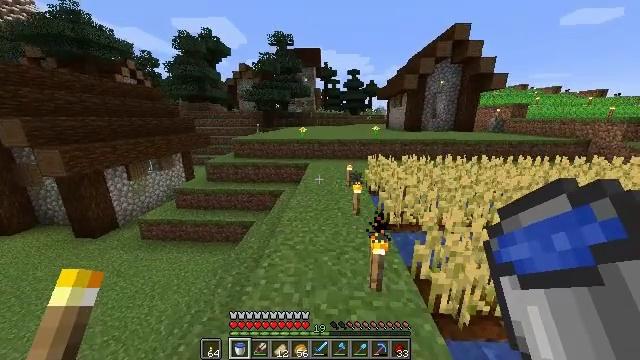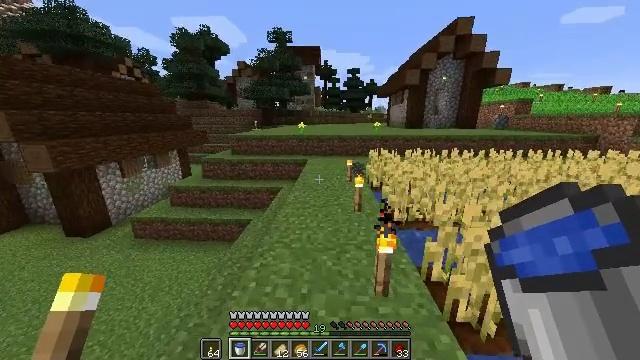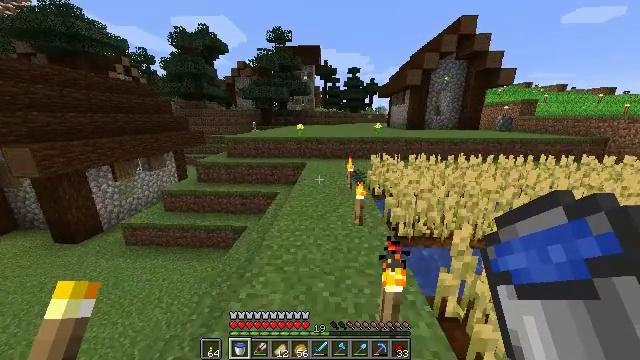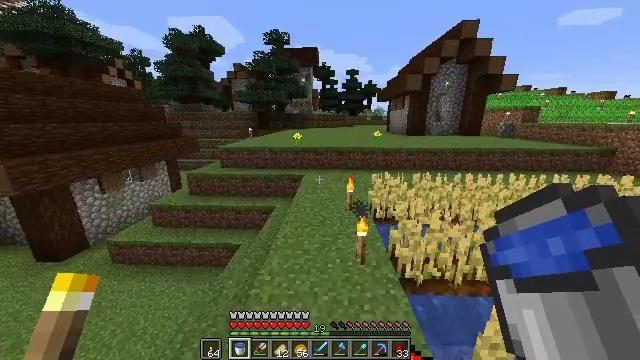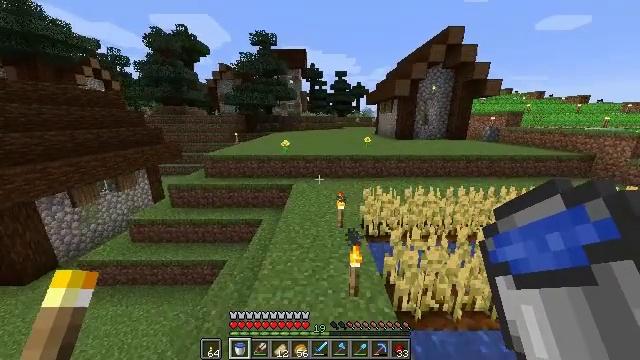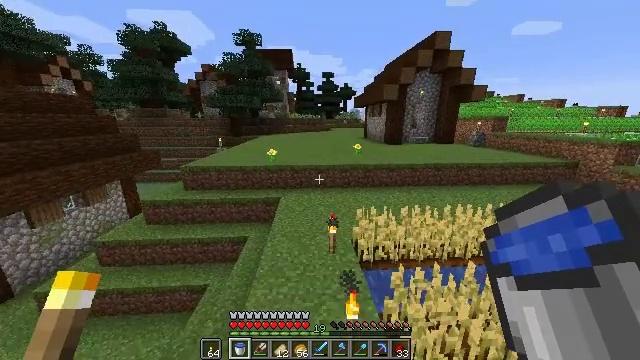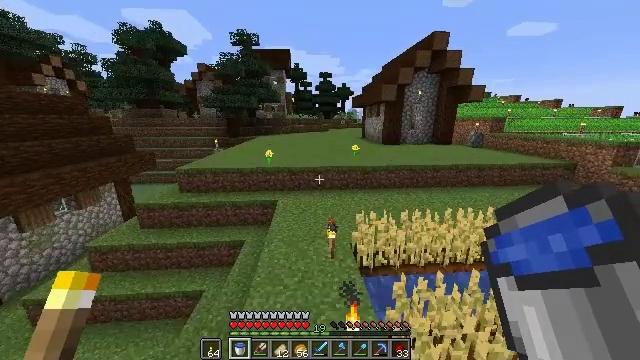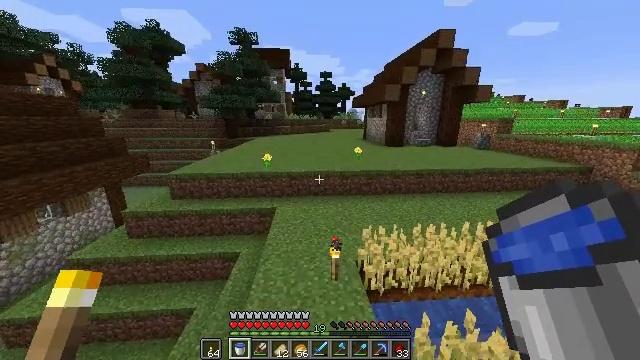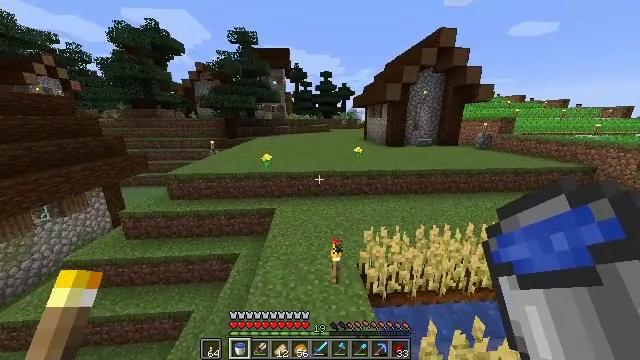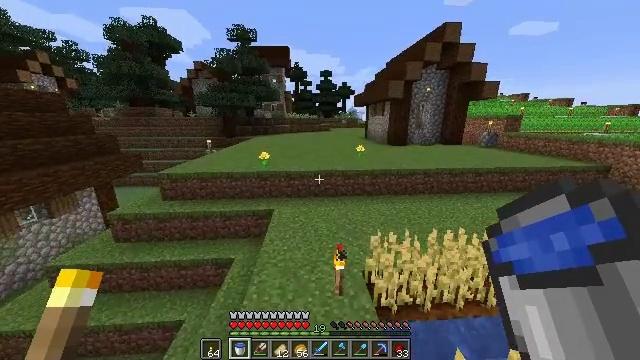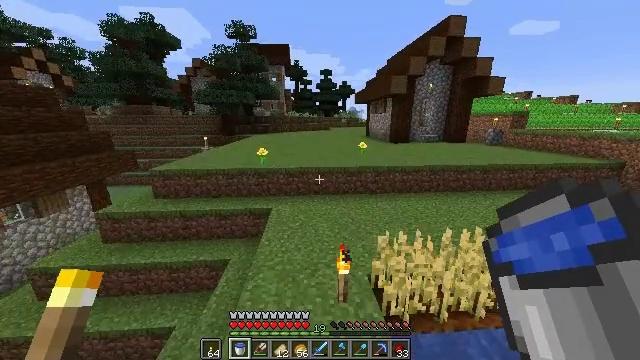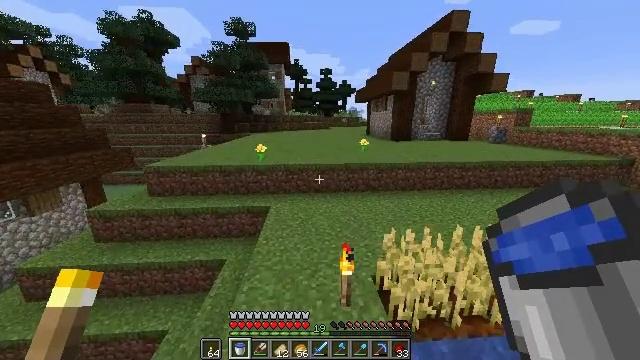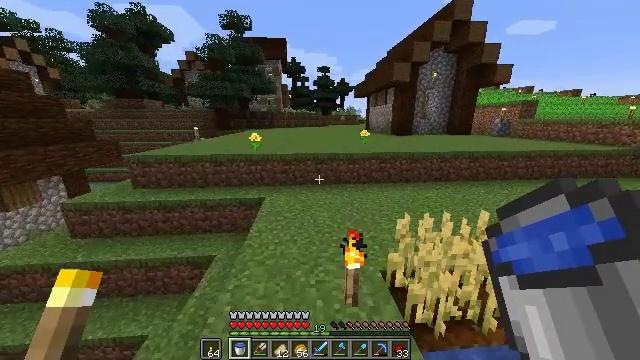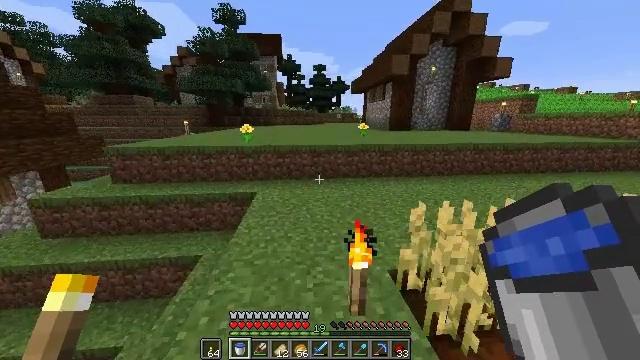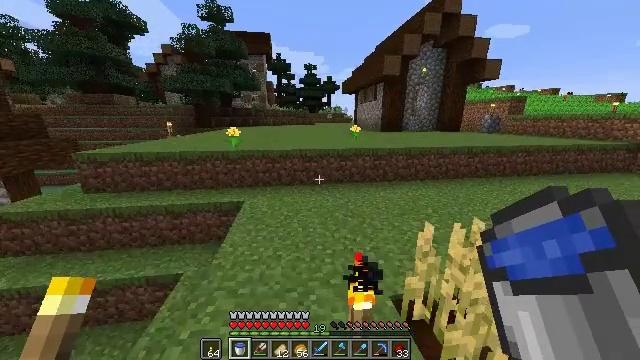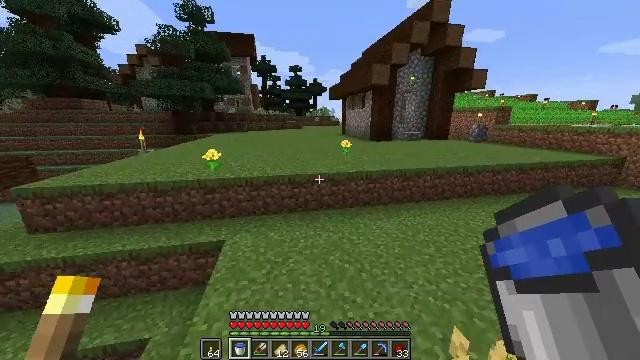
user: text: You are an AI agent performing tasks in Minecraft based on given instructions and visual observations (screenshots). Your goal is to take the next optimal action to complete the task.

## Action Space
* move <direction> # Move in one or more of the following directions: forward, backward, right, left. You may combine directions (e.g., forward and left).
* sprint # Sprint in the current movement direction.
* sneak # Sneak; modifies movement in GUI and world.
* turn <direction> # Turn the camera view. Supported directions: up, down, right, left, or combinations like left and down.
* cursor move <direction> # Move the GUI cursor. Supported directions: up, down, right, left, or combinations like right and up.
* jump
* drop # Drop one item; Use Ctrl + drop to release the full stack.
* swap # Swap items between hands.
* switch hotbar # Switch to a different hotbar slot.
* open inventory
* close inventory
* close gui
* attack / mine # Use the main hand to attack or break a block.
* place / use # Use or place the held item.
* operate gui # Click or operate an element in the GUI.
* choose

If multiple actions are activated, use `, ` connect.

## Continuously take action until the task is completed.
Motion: motion action
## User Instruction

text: Dismantle the repeater.
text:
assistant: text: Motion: move forward, sprint, jump
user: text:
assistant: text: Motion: move forward, sprint, jump
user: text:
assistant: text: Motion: move forward, sprint, jump
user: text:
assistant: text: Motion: move forward, turn right, jump
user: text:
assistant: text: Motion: move forward, turn right, jump
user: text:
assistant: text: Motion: move forward, jump
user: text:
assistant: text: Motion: move forward, jump
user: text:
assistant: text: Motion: move forward, jump
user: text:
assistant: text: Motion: move forward, jump
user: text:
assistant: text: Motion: move forward, jump
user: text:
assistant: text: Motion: move forward, jump
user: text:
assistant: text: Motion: move forward, jump
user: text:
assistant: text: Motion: move forward, sprint, turn right, jump
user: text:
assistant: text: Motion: move forward, sprint, turn right, jump
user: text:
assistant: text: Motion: move forward, sprint, turn right, jump
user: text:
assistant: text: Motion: move forward, turn right, jump
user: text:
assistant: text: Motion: move forward, turn right, jump
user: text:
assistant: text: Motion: move forward, turn right, jump
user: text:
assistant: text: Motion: move forward, turn right, jump
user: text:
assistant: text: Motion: move forward, turn right, jump
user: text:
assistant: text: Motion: move forward, turn right, jump
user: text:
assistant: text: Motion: move forward, turn right, jump
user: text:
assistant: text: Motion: move forward, turn right and up, jump
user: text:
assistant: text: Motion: move forward, sprint, turn right and up, jump
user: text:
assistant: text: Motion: move forward, sprint, turn right and up, jump
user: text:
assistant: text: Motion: move forward, sprint, turn right, jump
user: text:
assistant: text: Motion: move forward, sprint, turn right and up, jump
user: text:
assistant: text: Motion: move forward, turn right, jump
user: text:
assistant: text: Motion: move forward, turn right, jump
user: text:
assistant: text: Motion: move forward, jump